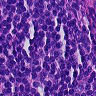
Metastatic tissue present: no